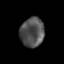
Tissue: prostate
Cell type: T cells
Senescence score: 0.3124
Nuclear area (px): 689
Mean DAPI intensity: 80.662